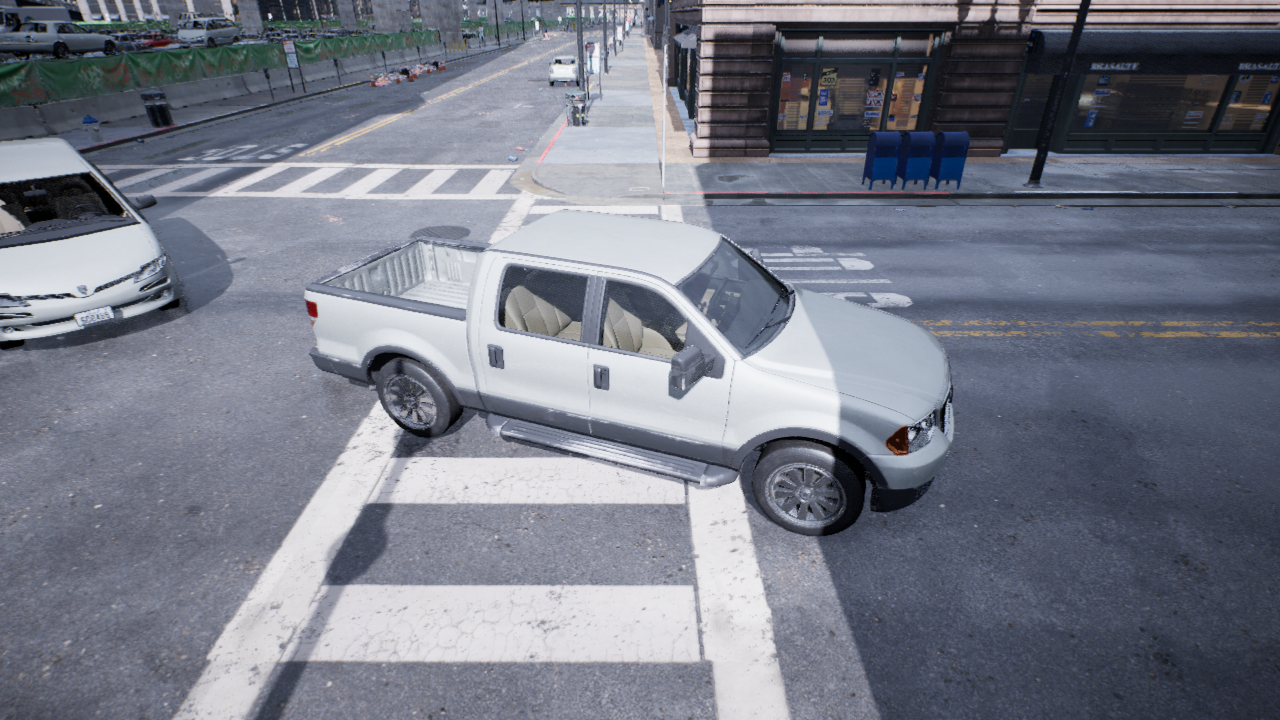
Venue: intersection
Lighting: overcast
Vehicle rig: pickup